Question: Am trying out to plot some values using achartengine in an Android App. The values in y axis are usually negative. This is how the bar chart appears

But I want it to appear from the bottom i.e. I want each bar to start from -100, instead of the current 0. How do I do this? Please help.
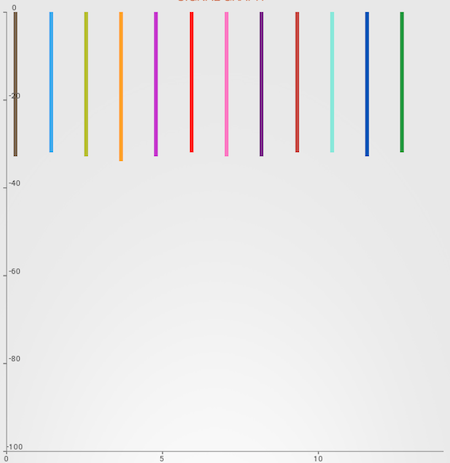
Answer: I suggest you build a range bar chart instead of the current bar chart. Another suggestion is to use 'renderer.setBarWidth(widthInPixels)' in order to set the width of the bars. This method works best when you have only one item per series.